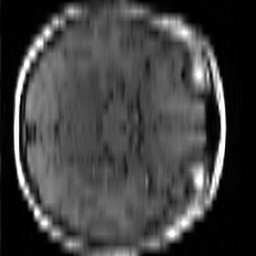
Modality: T1w
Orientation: axial
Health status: ill
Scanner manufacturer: siemens
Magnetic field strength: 1.5 T
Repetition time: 0.4 s
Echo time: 0.014 s